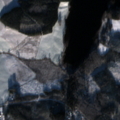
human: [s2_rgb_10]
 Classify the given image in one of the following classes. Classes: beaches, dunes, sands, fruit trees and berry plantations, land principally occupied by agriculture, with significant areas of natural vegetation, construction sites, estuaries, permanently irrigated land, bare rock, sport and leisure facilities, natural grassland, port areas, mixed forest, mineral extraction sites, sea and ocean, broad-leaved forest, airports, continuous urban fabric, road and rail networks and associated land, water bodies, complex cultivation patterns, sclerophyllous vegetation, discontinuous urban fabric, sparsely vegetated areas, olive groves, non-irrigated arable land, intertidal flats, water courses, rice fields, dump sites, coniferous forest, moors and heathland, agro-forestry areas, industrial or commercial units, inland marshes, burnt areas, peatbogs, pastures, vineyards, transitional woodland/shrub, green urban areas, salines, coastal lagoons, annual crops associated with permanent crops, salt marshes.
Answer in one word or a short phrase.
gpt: discontinuous urban fabric, non-irrigated arable land, mixed forest, water bodies